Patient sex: F
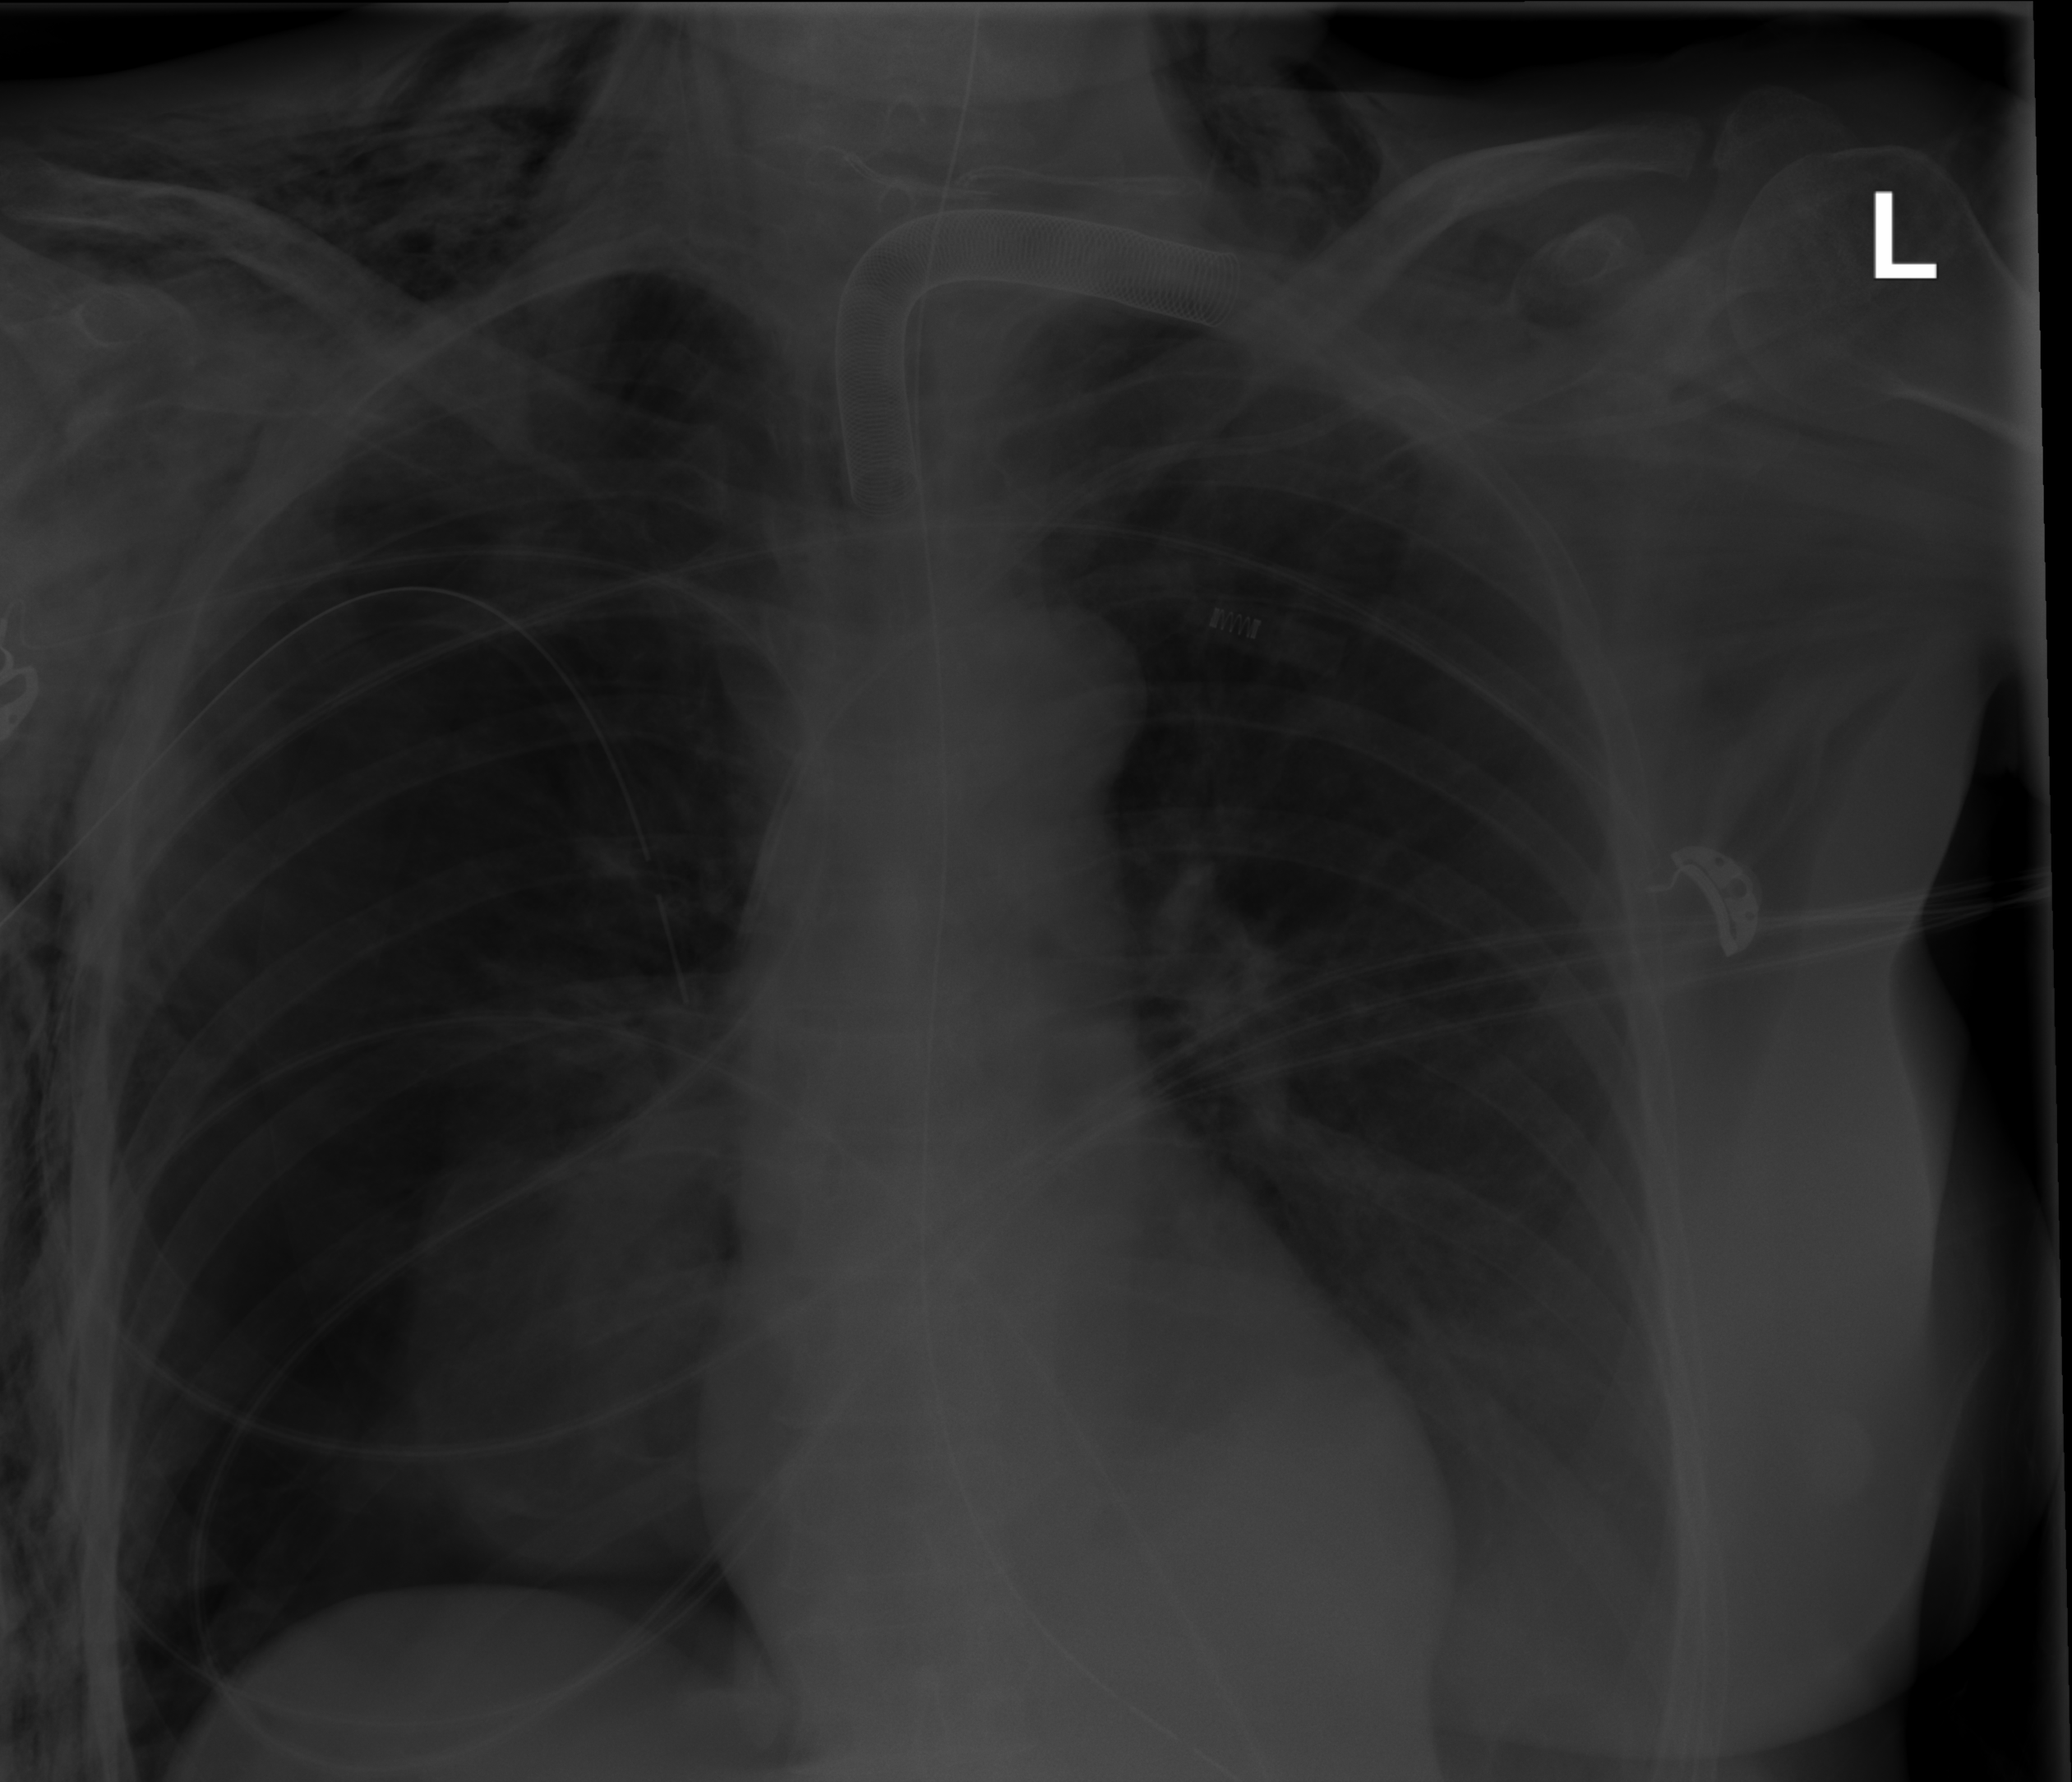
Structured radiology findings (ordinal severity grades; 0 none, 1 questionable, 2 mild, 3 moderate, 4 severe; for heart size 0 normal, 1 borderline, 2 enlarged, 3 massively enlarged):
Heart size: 0
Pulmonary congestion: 0
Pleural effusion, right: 0
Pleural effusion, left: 0
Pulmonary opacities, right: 0
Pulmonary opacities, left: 0
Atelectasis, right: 3
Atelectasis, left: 2